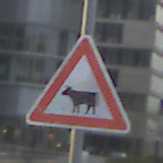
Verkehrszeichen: ViehtriebRechts
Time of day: SunriseSunset
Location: Outdoor (Urban)
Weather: PartlyCloudy
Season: NotSpecified
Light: Natural